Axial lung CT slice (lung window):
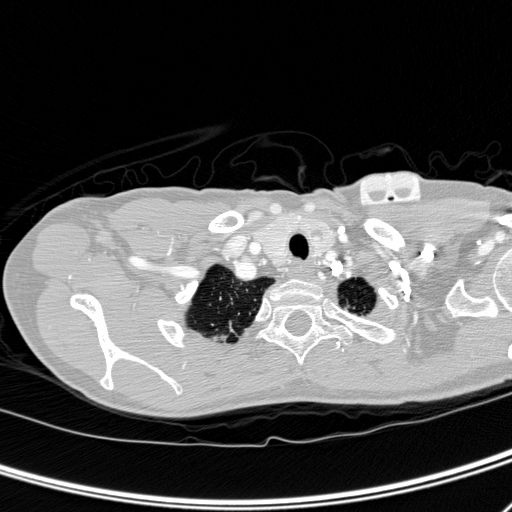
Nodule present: no